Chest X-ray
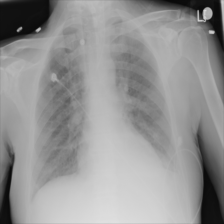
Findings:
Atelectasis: negative
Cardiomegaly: negative
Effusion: negative
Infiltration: negative
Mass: negative
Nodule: negative
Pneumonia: negative
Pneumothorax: negative
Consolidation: negative
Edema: negative
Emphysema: negative
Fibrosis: negative
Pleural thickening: negative
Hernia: negative